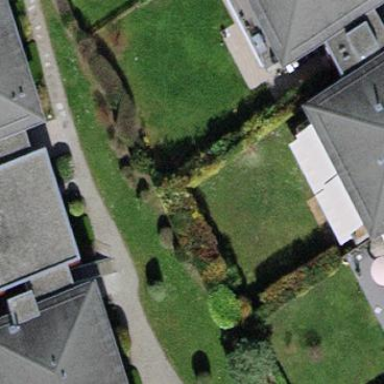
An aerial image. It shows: Residential garden.